Question: So what I am trying to do if a result in my select has the same post_data_id as another post_id remove that result but show one of them. I've been trying for days to try to get this to work but have failed miserably. Please check my SQL Fiddle asweel as the screenshot for what I mean
View the <URL>

Thanks
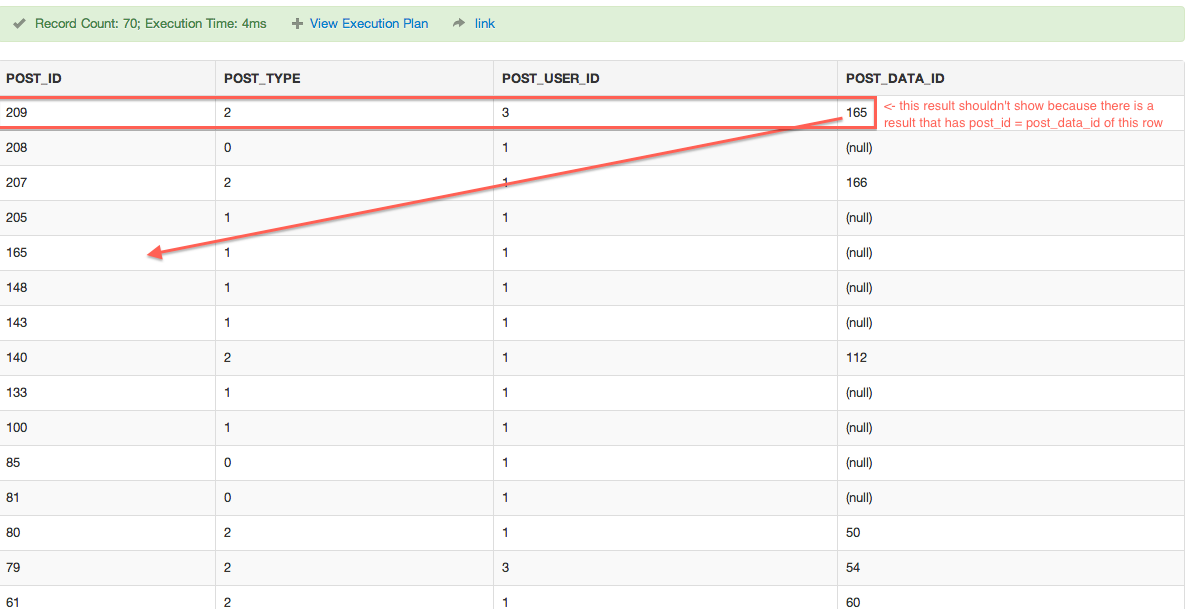
Answer: There's likely a simpler method for this, but you could use:
'''
SELECT p.*
FROM posts p
LEFT JOIN following f
ON f.user_id=1 AND p.post_user_id = f.follower_id
WHERE (post_user_id=1
OR f.follower_id IS NOT NULL)
AND (POST_DATA_ID NOT IN (SELECT POST_ID
FROM posts p
LEFT JOIN following f
ON f.user_id=1 AND p.post_user_id = f.follower_id
WHERE (post_user_id=1
OR f.follower_id IS NOT NULL))
OR POST_DATA_ID IS NULL)
ORDER BY 'post_id' DESC;
'''
<URL>